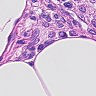
Metastatic tissue present: no